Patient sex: M
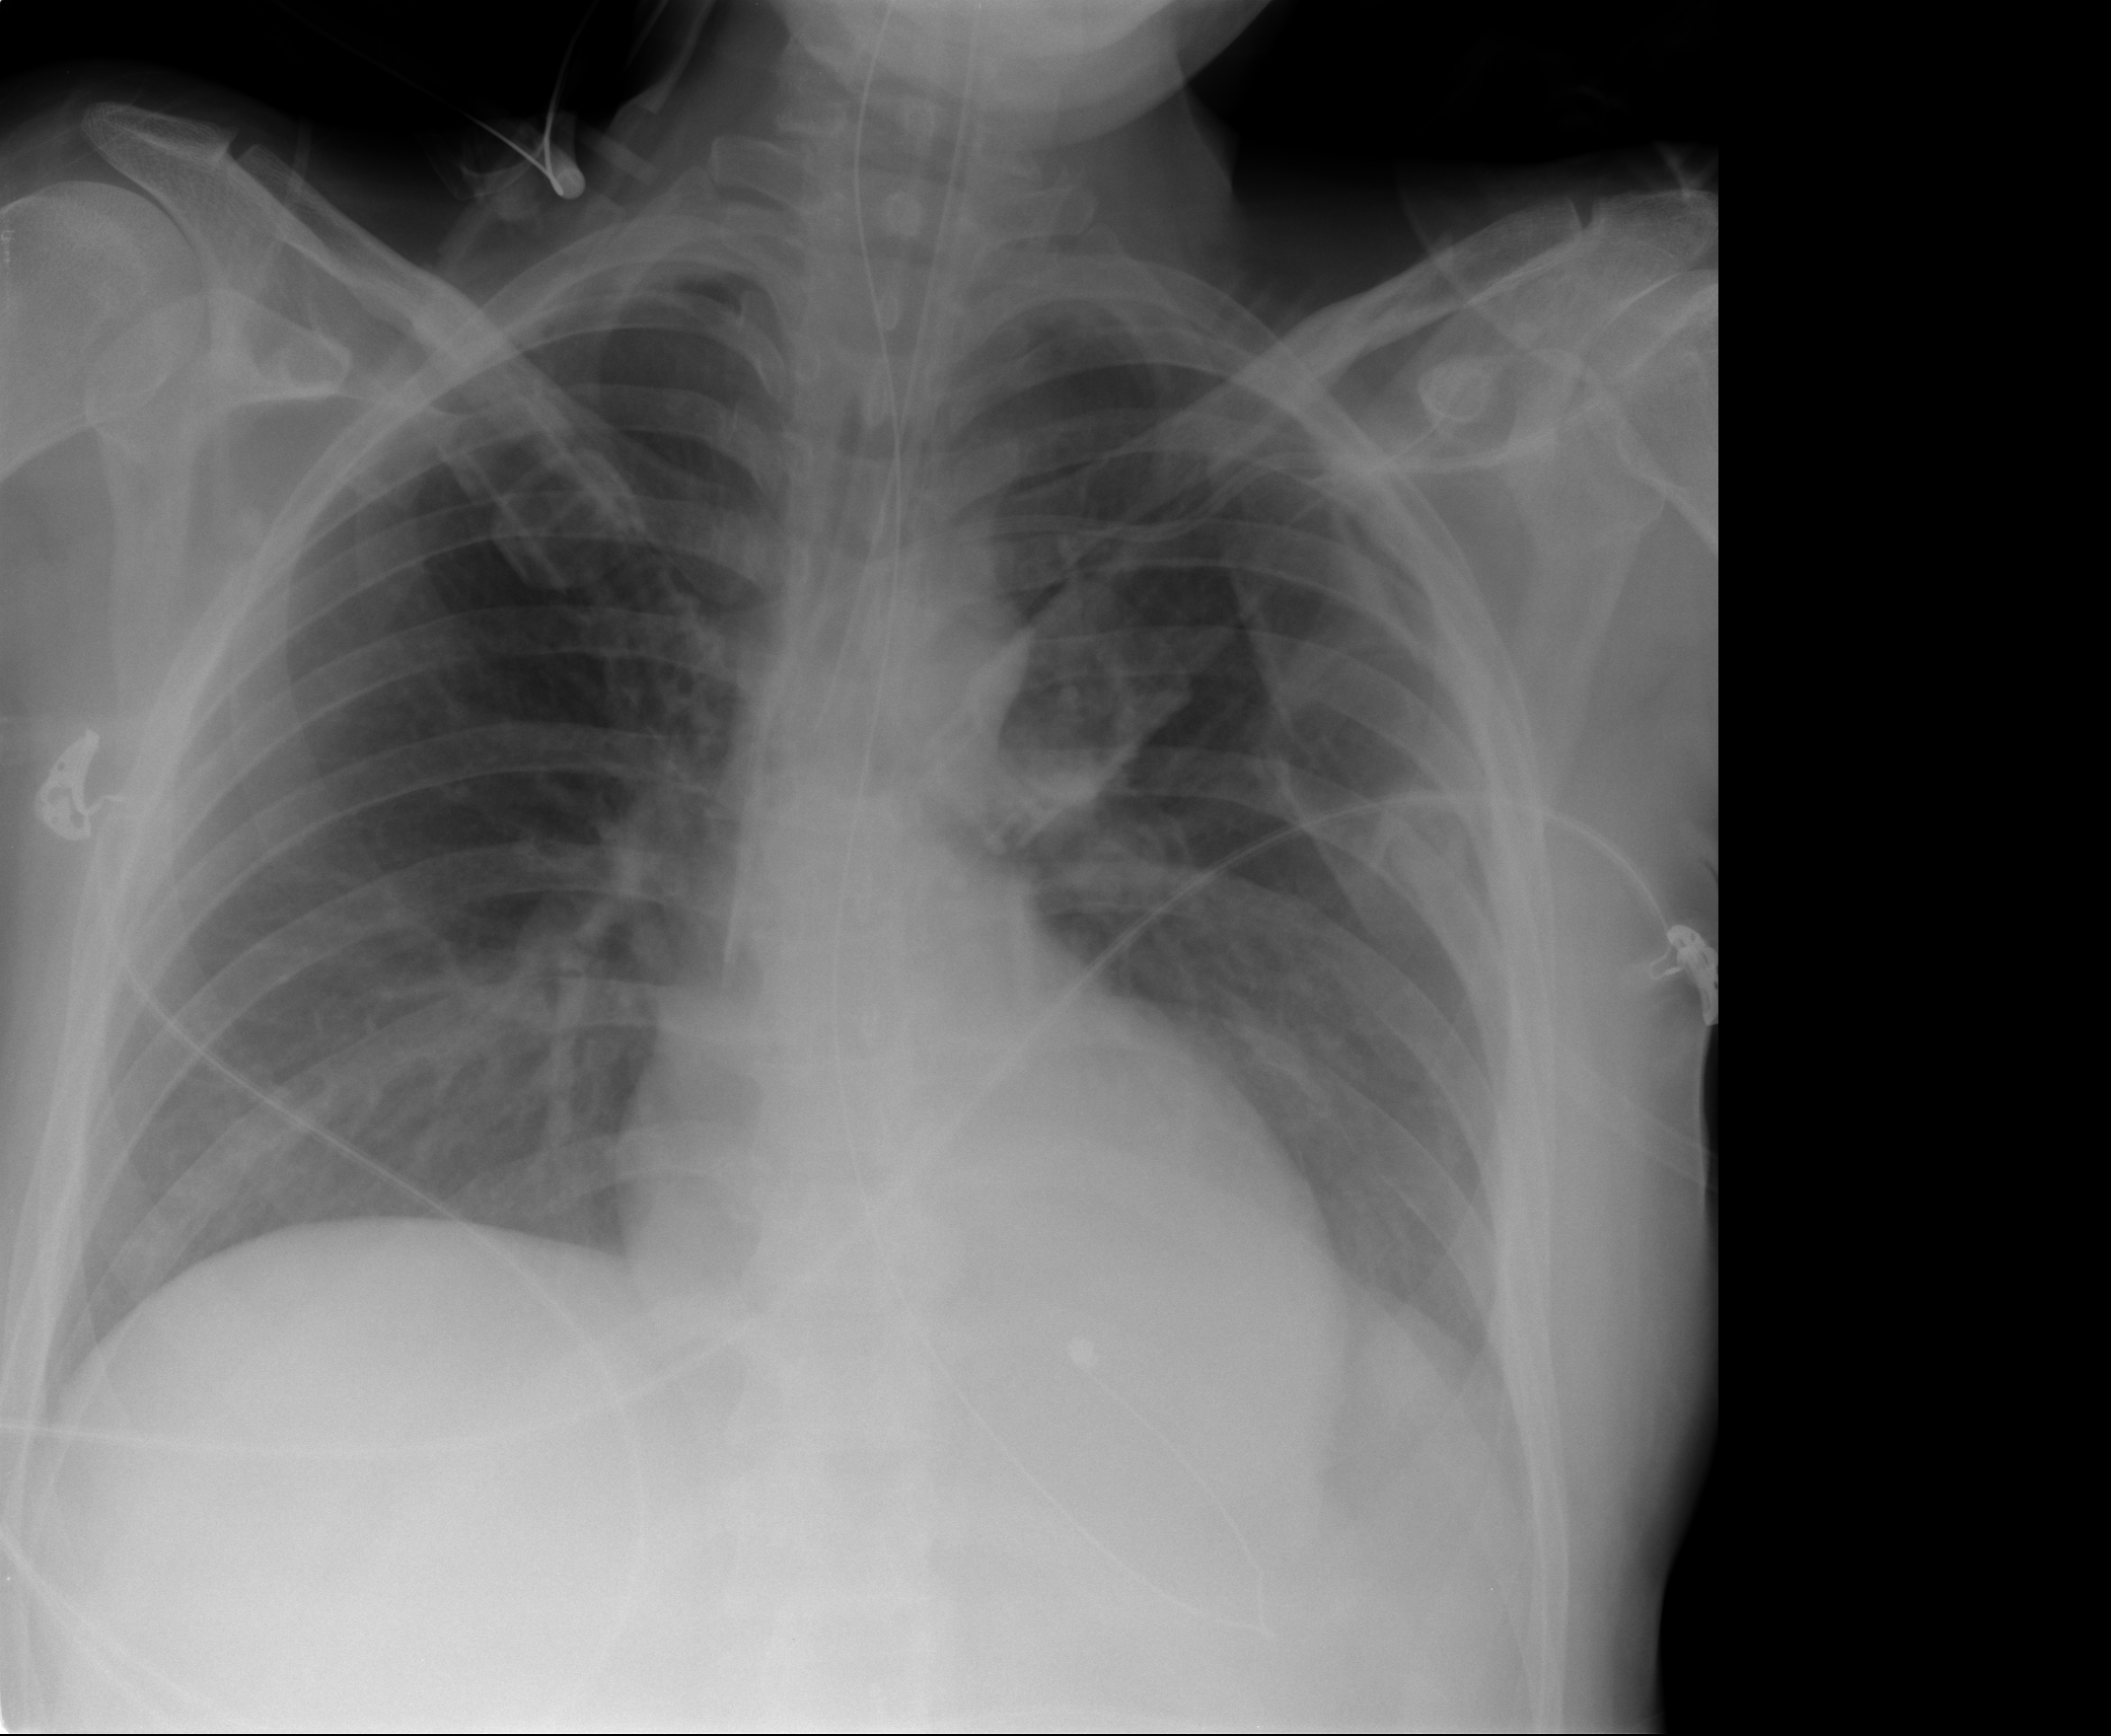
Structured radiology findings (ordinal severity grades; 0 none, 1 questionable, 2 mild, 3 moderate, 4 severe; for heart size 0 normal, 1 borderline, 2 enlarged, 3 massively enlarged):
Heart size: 1
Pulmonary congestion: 2
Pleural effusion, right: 0
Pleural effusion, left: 0
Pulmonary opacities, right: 0
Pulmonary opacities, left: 0
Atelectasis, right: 0
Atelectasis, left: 0